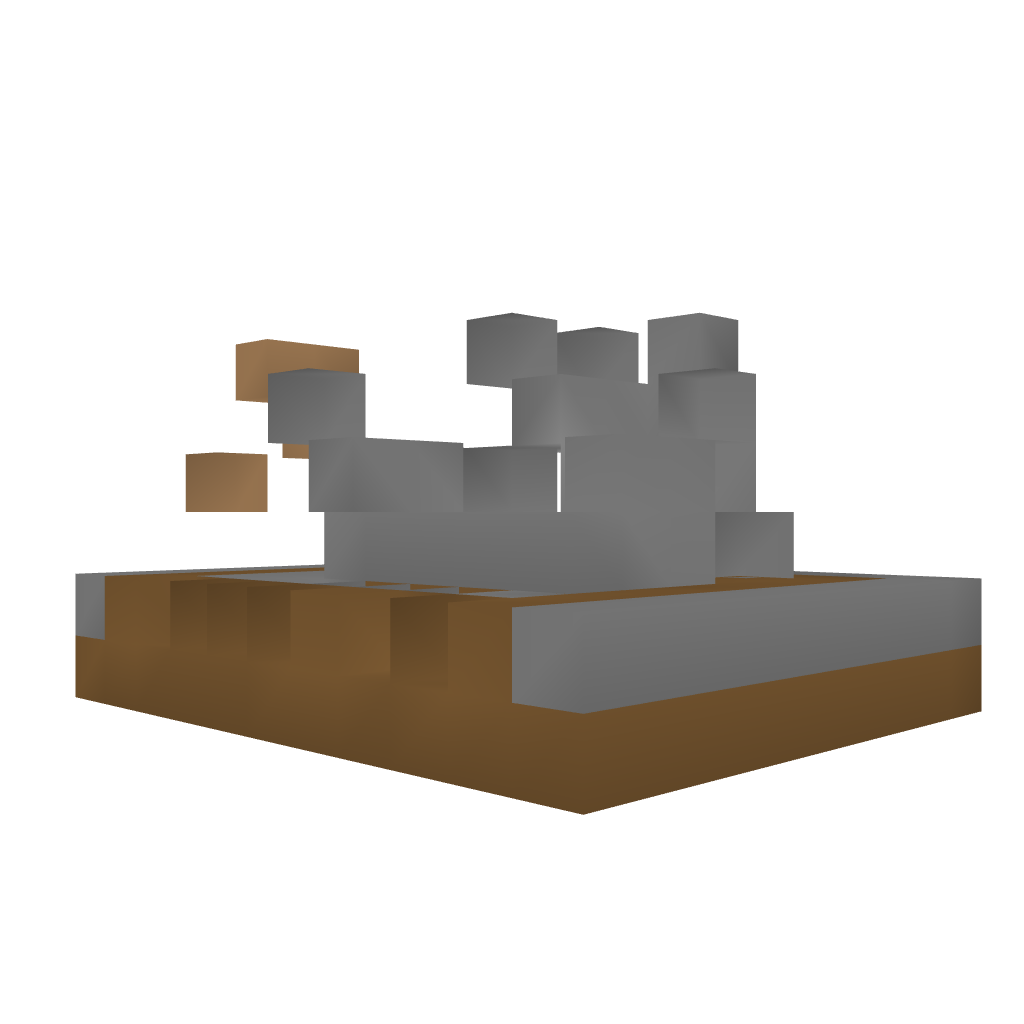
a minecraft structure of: Weather Station bad low quality